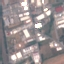
Land use / land cover class: Industrial